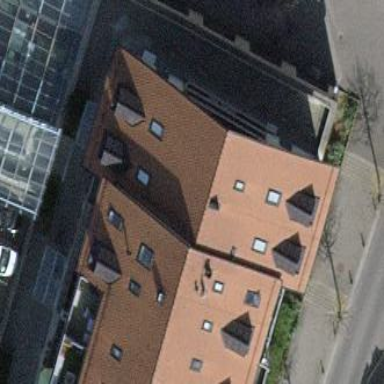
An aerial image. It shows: Gabled apartment building with roofs oriented across.